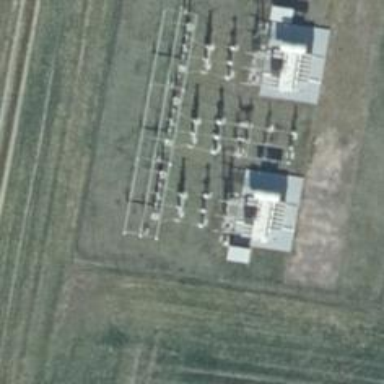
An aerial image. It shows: Switch used for power control.